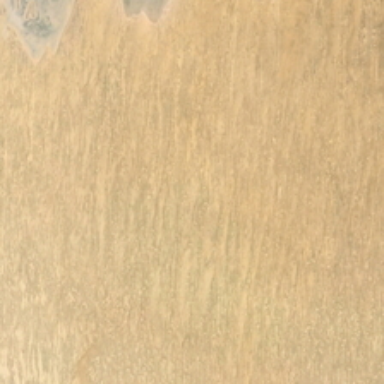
This is desert .